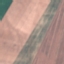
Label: AnnualCrop